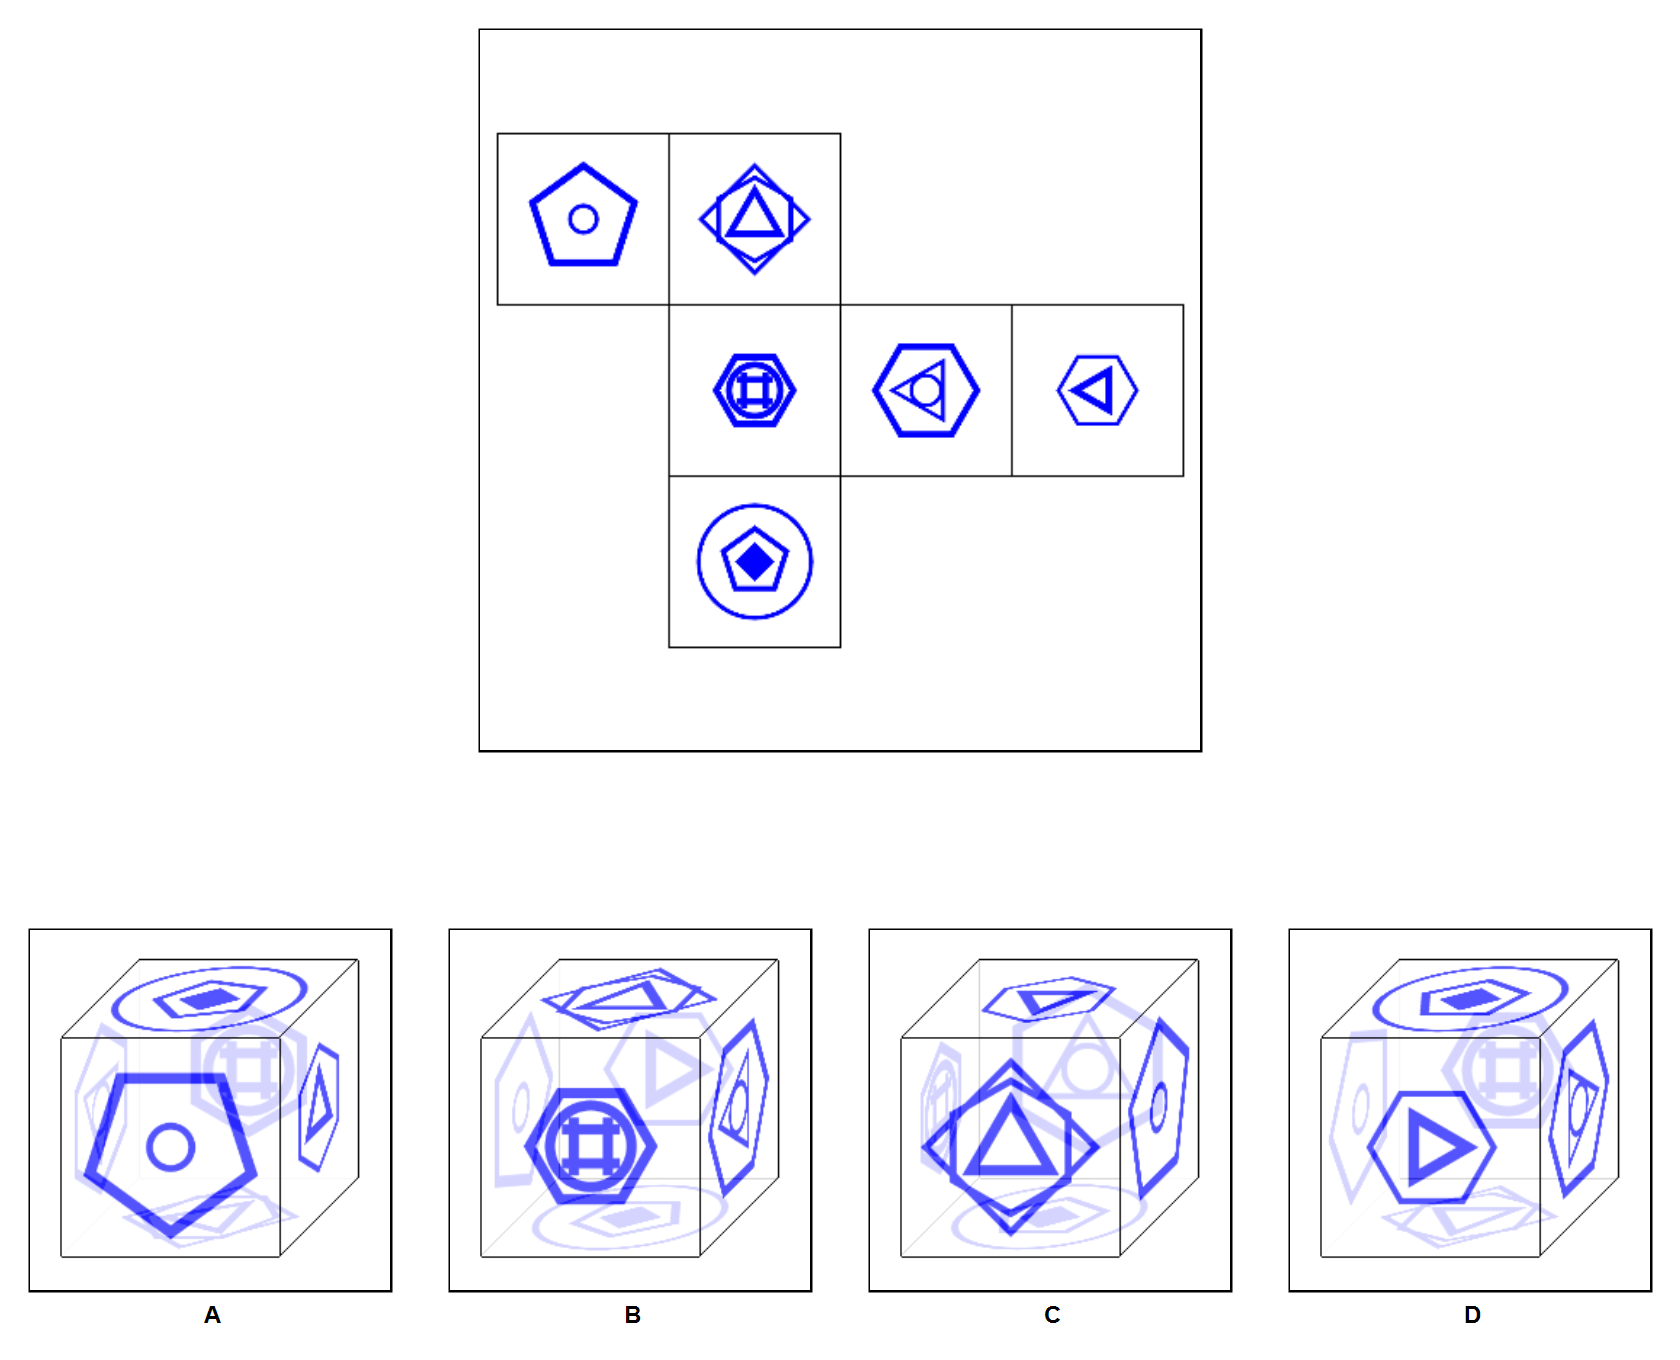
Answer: D